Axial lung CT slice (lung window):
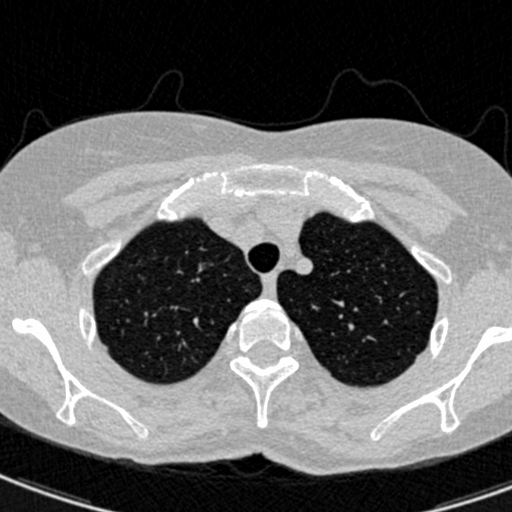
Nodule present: no